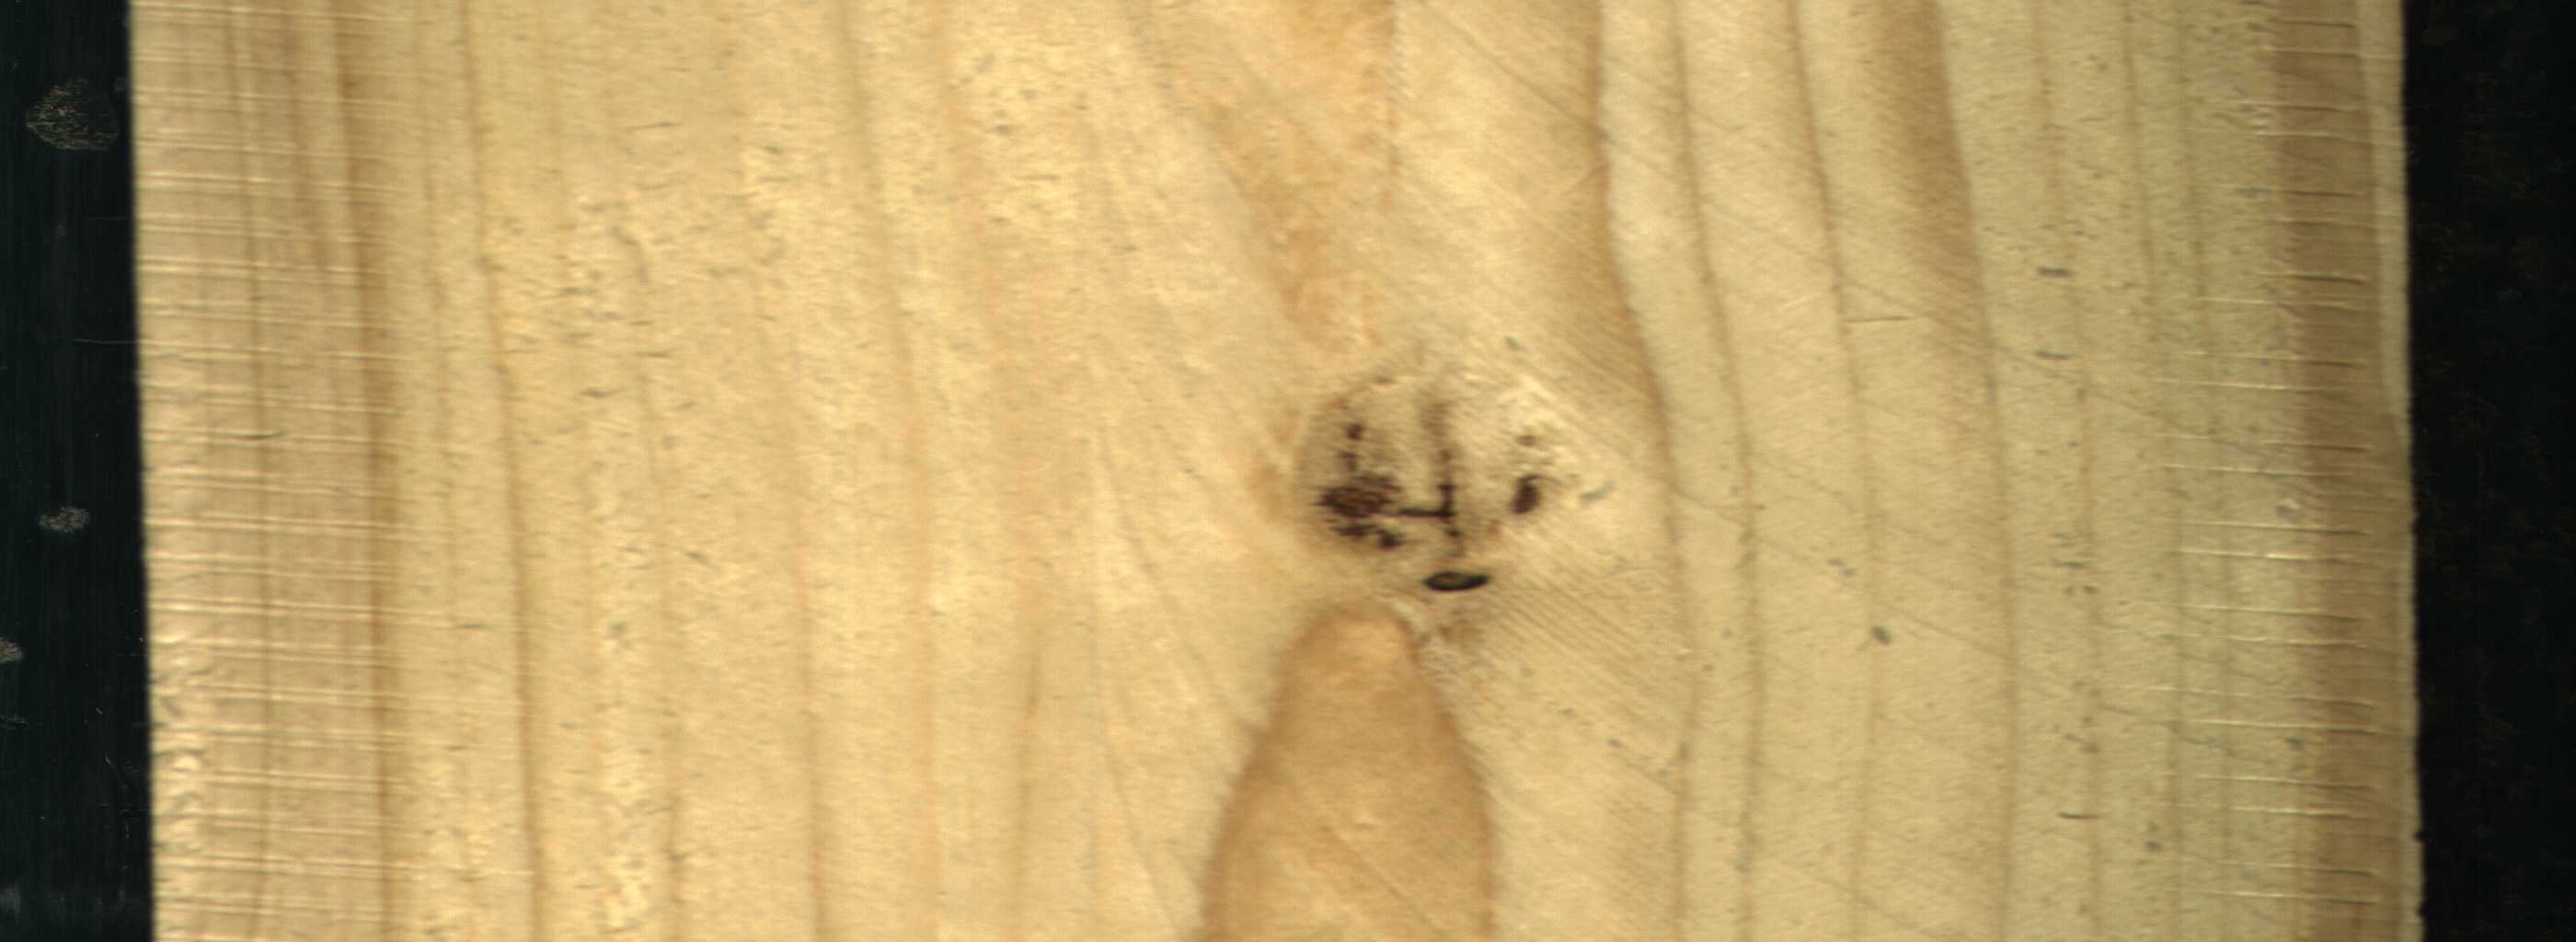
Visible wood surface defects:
resin
resin
Dead_Knot